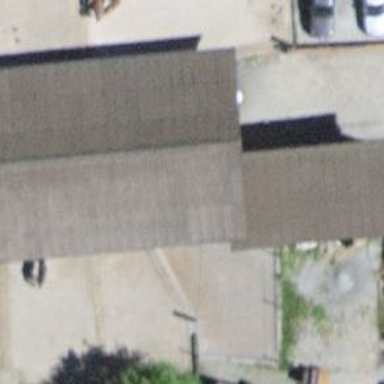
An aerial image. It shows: Stable building.